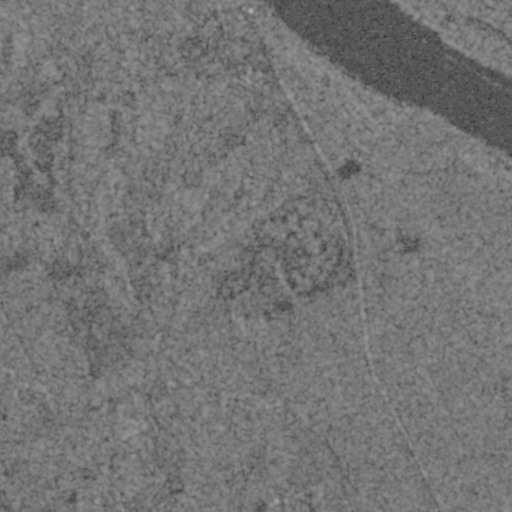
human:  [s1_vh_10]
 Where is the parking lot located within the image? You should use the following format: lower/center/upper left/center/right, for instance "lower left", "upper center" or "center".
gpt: The parking lot is located in the upper center of the image.
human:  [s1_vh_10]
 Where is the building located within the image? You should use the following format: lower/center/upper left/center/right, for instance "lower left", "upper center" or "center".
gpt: The building is located in the upper center of the image.
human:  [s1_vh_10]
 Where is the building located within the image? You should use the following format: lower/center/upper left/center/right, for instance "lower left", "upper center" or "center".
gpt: The building is located in the upper right of the image.
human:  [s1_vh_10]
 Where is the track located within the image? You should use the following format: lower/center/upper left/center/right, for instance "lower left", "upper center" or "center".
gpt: There is no track in the image.

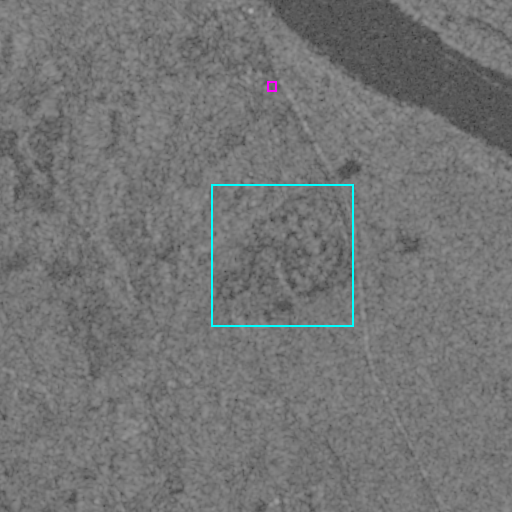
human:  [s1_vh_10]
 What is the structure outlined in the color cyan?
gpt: The structure outlined in cyan is a park.
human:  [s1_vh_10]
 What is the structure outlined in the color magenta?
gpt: The structure outlined in magenta is a parking lot.
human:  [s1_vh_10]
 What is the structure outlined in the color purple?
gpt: There is no purple outline.